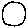
Label: circle